Field crop: tomato
Growth stage: 2
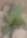
Species: solanum